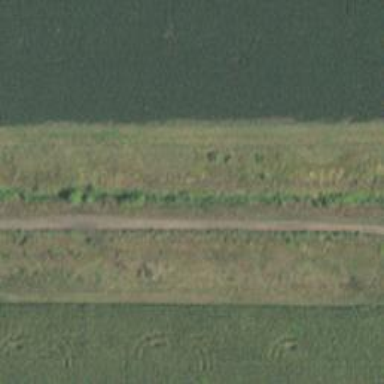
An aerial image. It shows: Track road with grade3 tracktype.